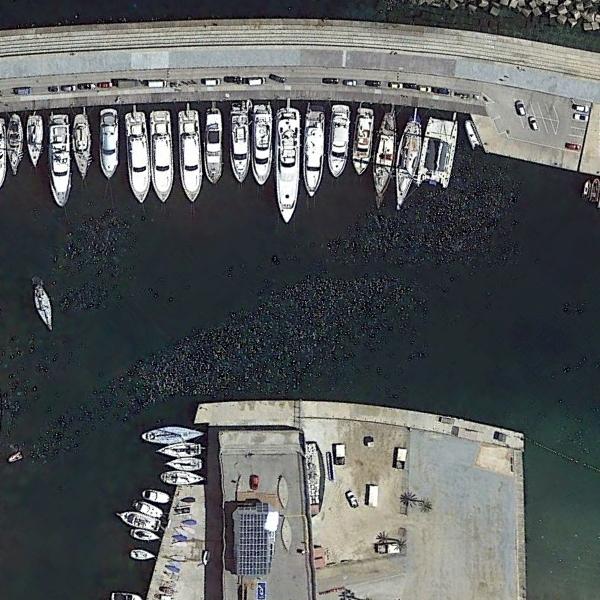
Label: Port